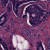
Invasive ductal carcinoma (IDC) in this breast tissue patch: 1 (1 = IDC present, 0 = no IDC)